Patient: sex F, age 62
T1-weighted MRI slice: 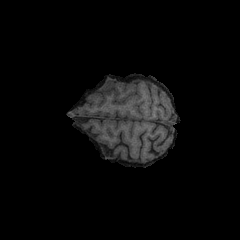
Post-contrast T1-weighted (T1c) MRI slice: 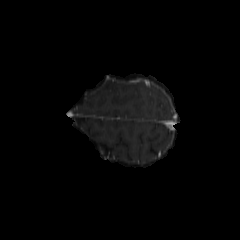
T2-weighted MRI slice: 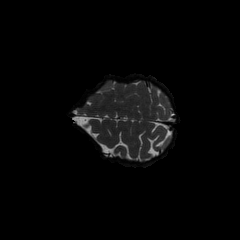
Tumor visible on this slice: yes
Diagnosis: Glioblastoma, IDH-wildtype
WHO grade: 4